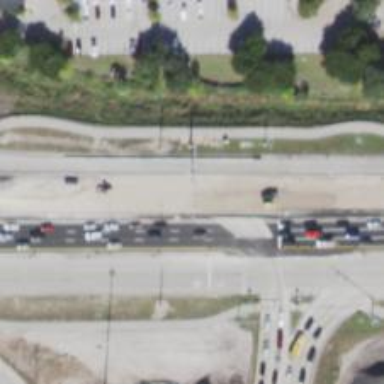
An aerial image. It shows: Primary highway with separate asphalt sidewalk.